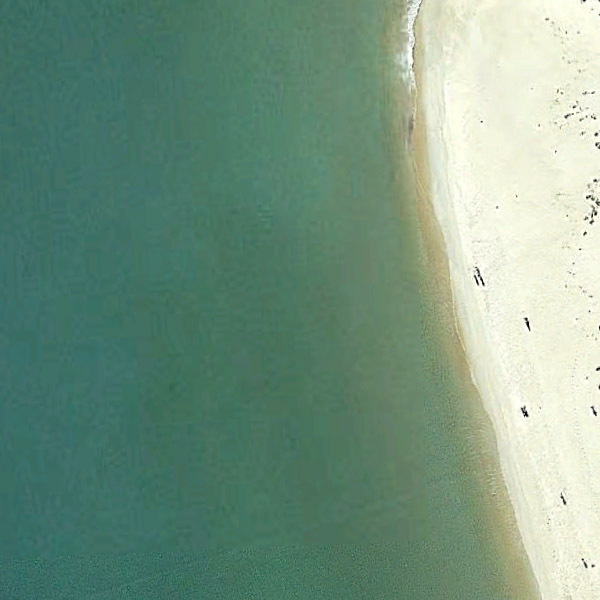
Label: Beach